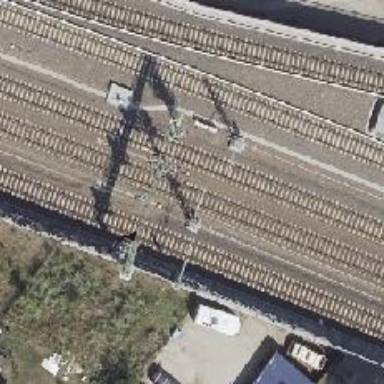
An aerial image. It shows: Railway signal.